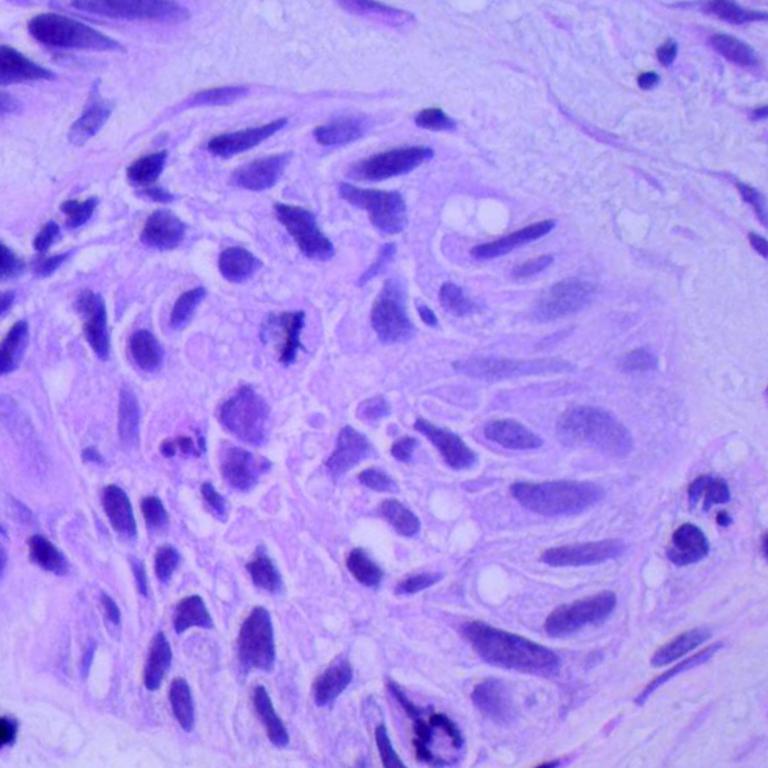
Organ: lung
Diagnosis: squamous carcinomas